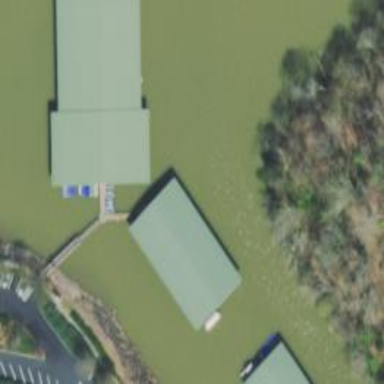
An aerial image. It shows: Boatyard along the waterway.